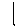
Label: line